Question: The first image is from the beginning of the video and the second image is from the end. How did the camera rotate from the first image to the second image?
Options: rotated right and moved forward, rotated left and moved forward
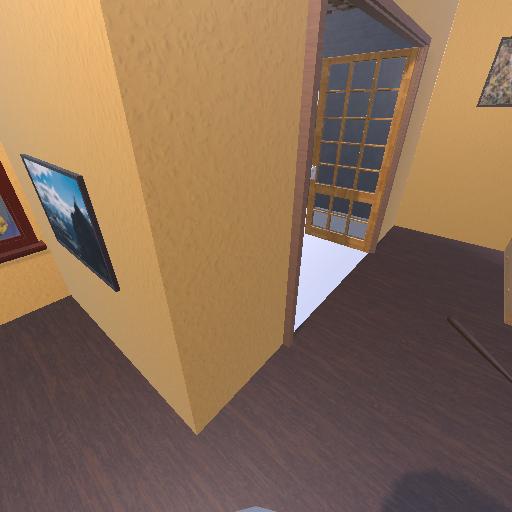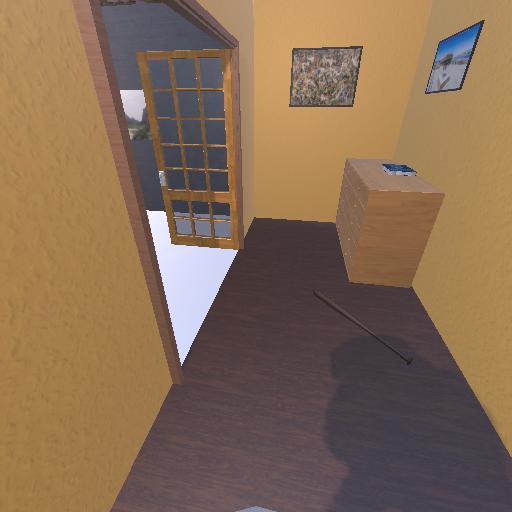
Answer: rotated right and moved forward